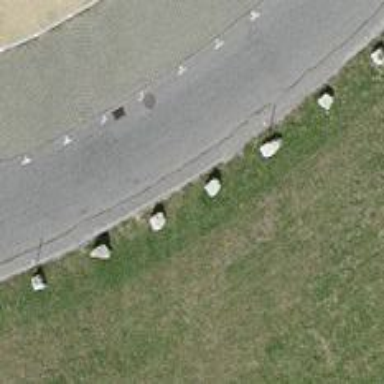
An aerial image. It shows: Block barrier.